Question: I'm new in developing applications for Windows Phone 8. Can I add custom account from my application (to Settings => email+accounts)? Thank you.
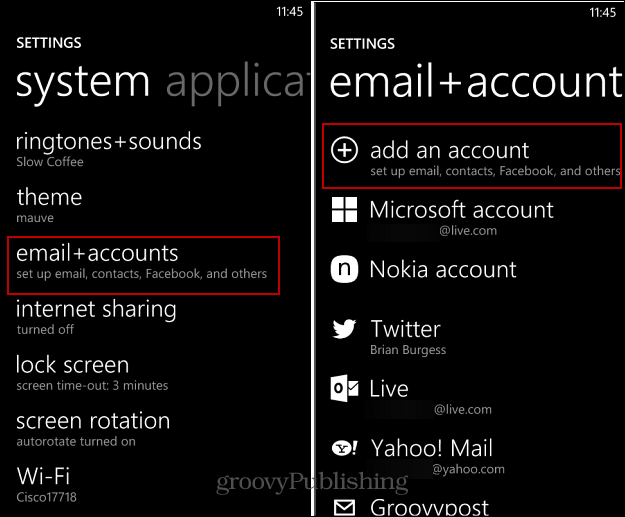
Answer: Not possible to add an account programatically with the current SDK.